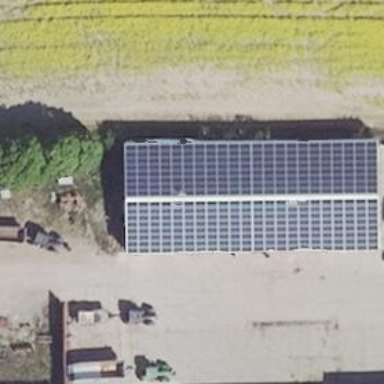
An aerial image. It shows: Small solar photovoltaic panel generator inside building.